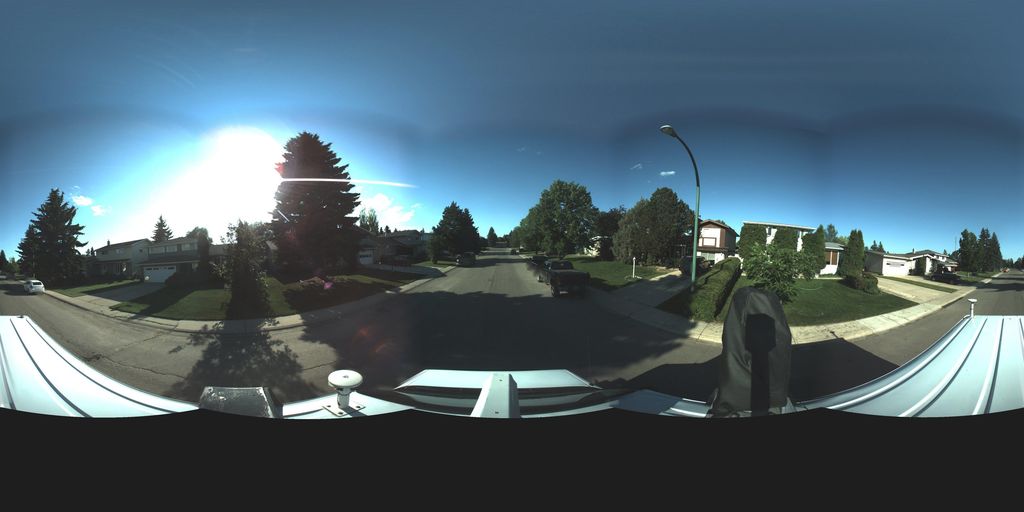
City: saskatoon